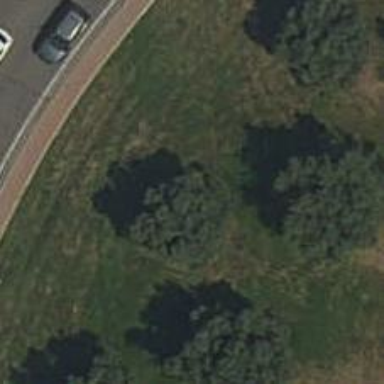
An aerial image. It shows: Broadleaved evergreen tree in its natural setting.